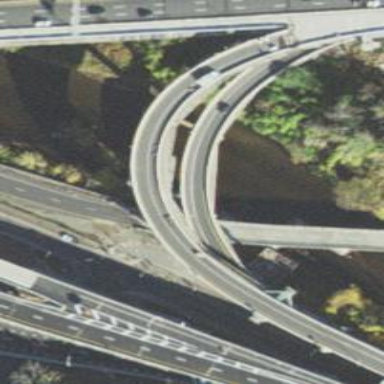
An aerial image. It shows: Bridge.